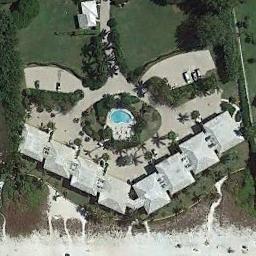
Label: residential